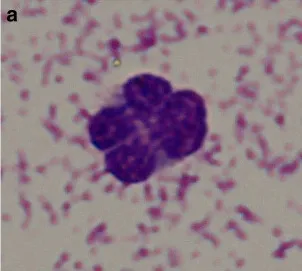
Results of cytologic examination of vitreous fluid. A, atypical lymphocytes highly suspected of NHL.
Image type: pathology (giemsa)